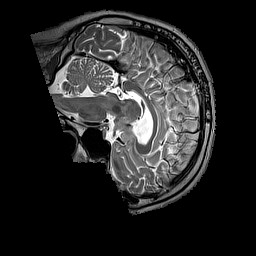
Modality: T2w
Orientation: sagittal
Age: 50
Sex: male
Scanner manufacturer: siemens
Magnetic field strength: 3 T
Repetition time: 3.2 s
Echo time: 0.212 s